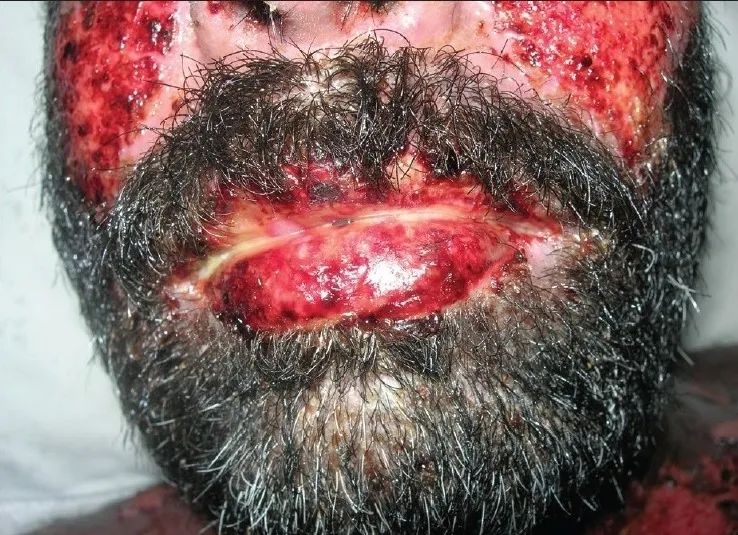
Pre treatment - ulcers and hemorrahagic lesions on the face (Case 4).
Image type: medical_photograph (other_medical_photograph)